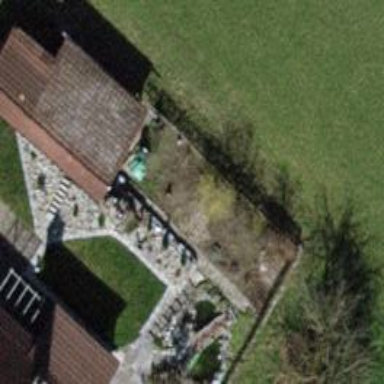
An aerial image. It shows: Shed building.